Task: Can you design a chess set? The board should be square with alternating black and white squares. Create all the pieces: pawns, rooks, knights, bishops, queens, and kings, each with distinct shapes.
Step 903:
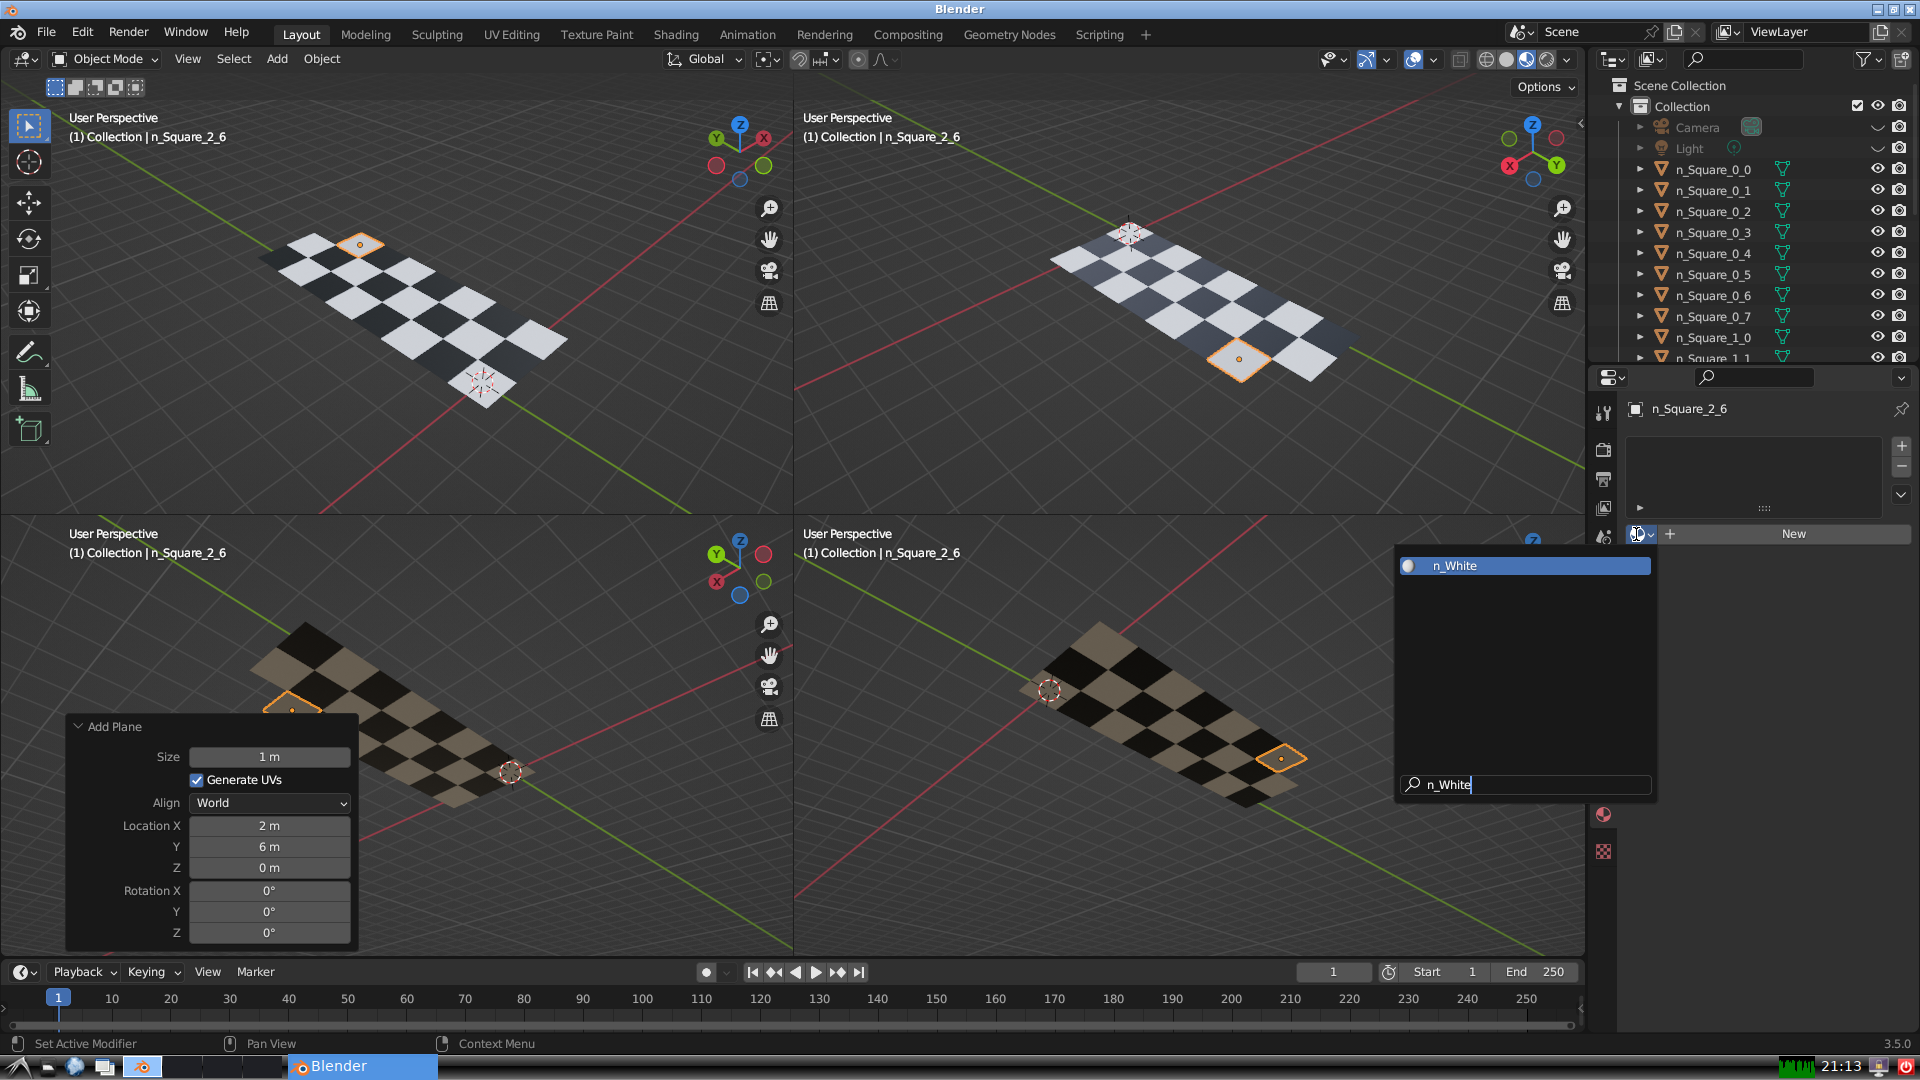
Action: {"key_press": ['Return']}